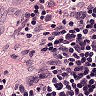
Metastatic tissue present: no